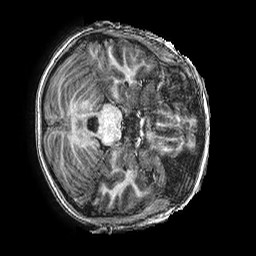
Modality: T1w
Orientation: axial
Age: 14
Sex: female
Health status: ill
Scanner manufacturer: ge
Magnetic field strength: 3 T
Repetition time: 0.00766 s
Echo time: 0.003476 s